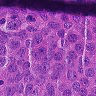
Metastatic tissue present: yes